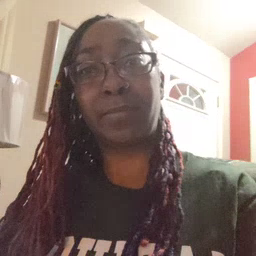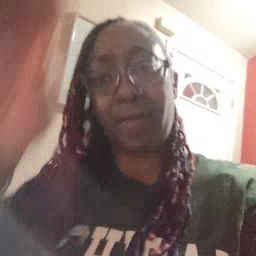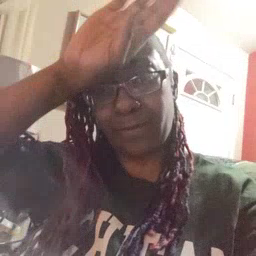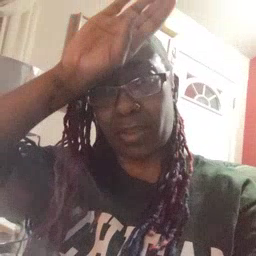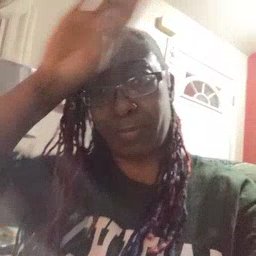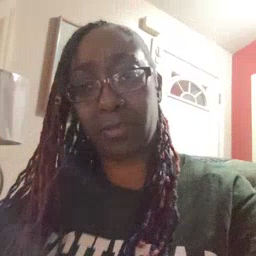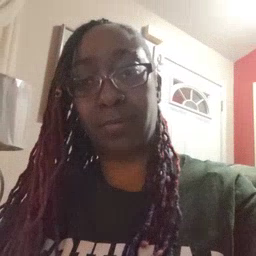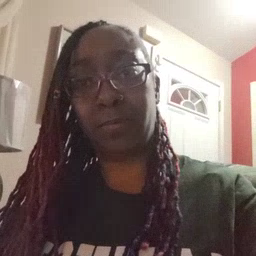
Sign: fireman